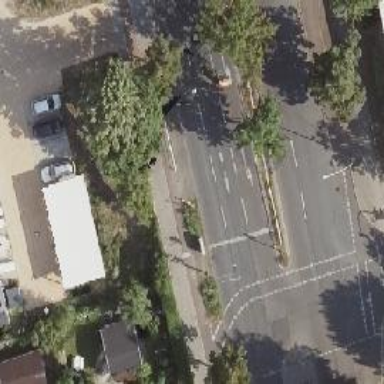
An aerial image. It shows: Road with traffic signals for signaling.